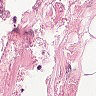
Metastatic tissue present: no